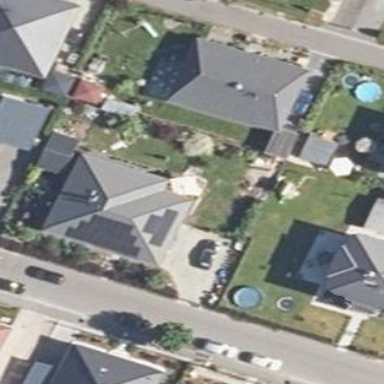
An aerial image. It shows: Grey house with hipped roof.